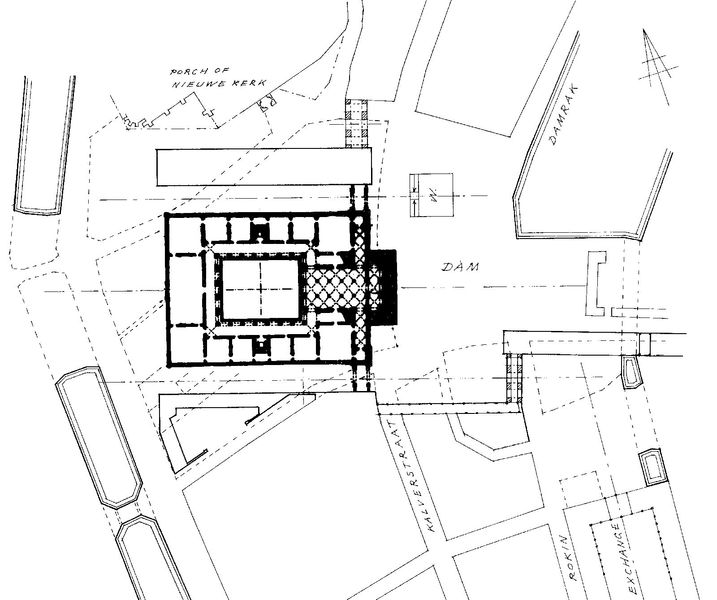
Titel: Rathaus in Amsterdam
Künstler: Jacob van Campen
Standort: Amsterdam, Rathaus (EU - NL)
Schlagwörter: weiß, schwarz, skizze, straße, zeichnung, gebäude, haus, weg, architektur, kanal, kirche, wege, schrift, linien, oben, straßen, eckig, kloster, leuchtturm, räume, entwurf, schema, konstruktion, plan, flämisch, geometrie, amsterdam, grundriss, bauplan, strichzeichnung, planung, lage, dam, staßen, damrak, nieuwe, nieuwe kerk, straßenpaln